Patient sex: M
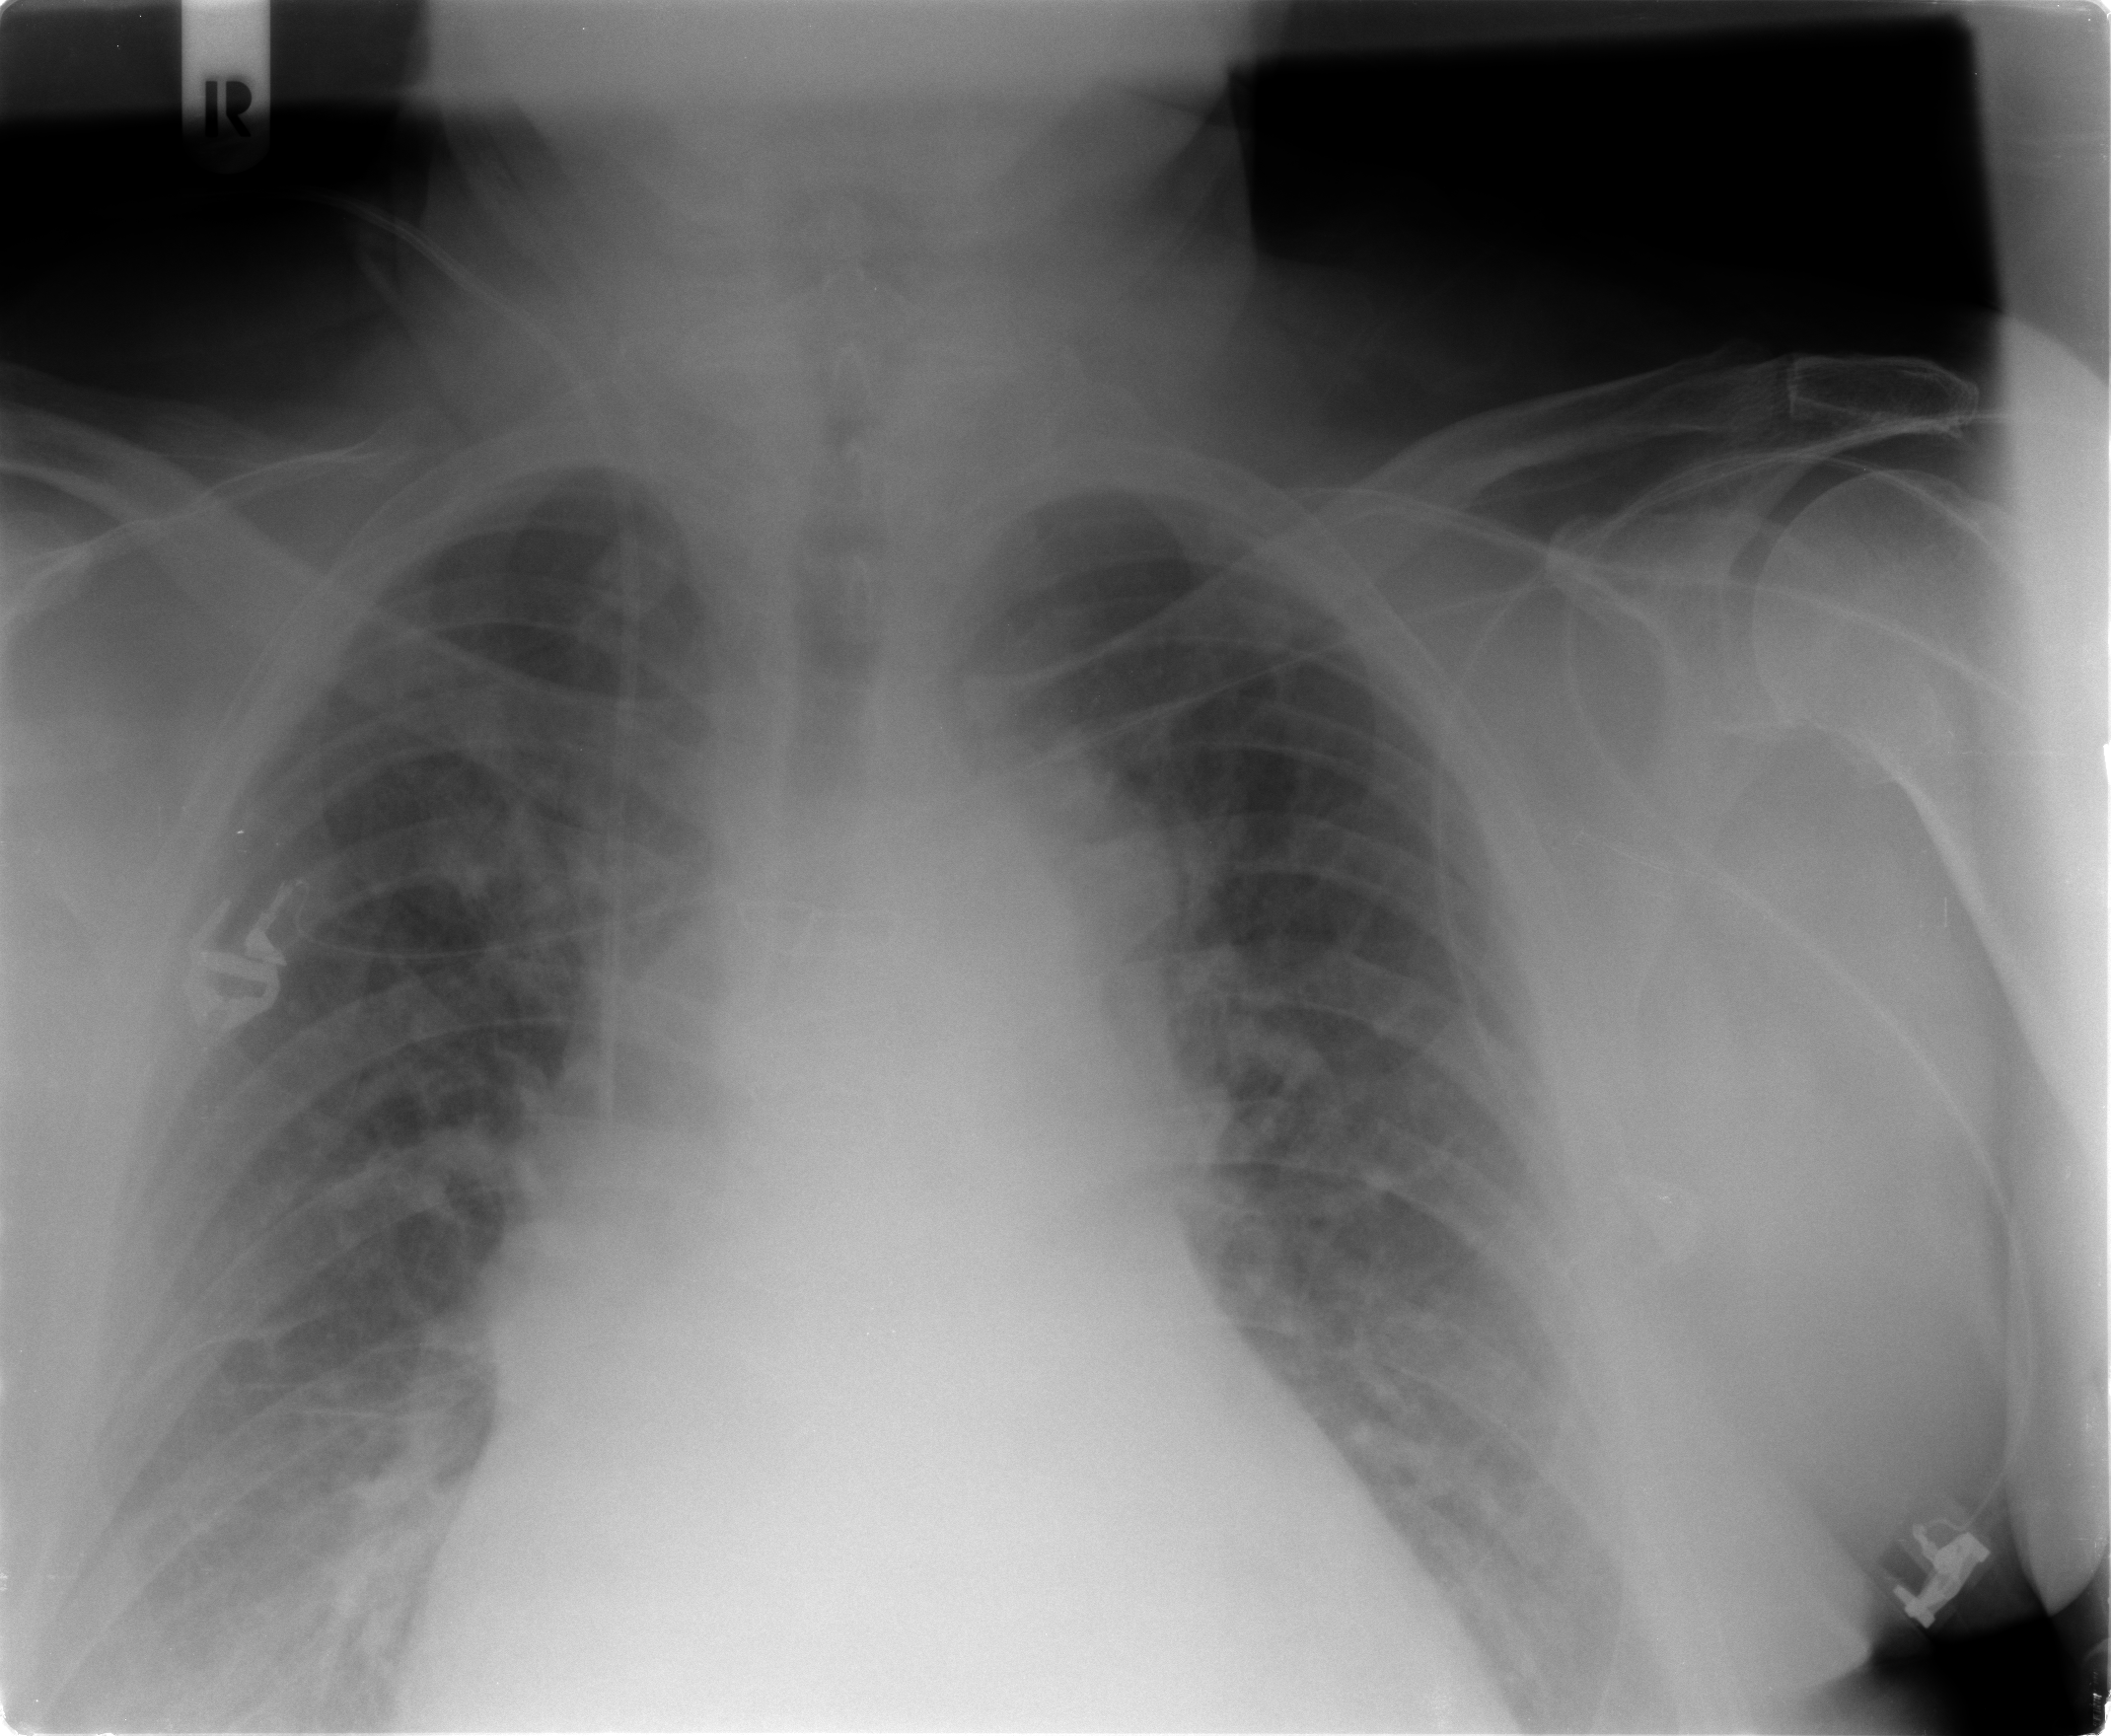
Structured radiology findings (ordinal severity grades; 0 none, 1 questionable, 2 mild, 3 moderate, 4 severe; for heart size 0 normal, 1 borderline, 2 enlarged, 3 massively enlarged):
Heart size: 2
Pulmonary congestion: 3
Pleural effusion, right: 1
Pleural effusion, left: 1
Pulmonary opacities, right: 1
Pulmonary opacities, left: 1
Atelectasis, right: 2
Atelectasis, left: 2